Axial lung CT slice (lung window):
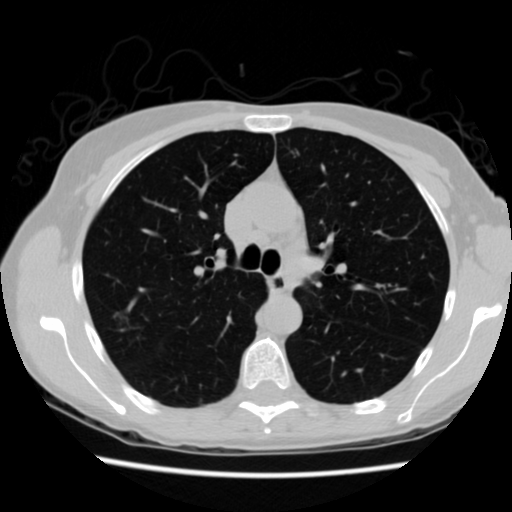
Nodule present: no